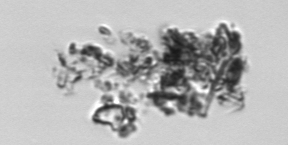
Label: detritus